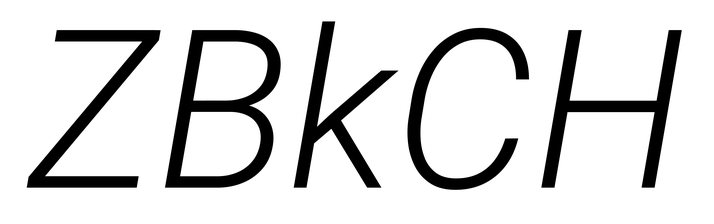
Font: Roboto-Italic_Light_Italic